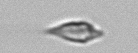
Label: Oxytoxum